Question: I have an activity named LibraryDemo which is having 3 tabs.

LibraryDemo.java onCreate Method.
'''
protected void onCreate(Bundle savedInstanceState) {
super.onCreate(savedInstanceState);
setContentView(R.layout.activity_library_demo);
Window window = this.getWindow();
window.addFlags(WindowManager.LayoutParams.FLAG_DRAWS_SYSTEM_BAR_BACKGROUNDS);
window.clearFlags(WindowManager.LayoutParams.FLAG_TRANSLUCENT_STATUS);
window.setStatusBarColor(this.getResources().getColor(R.color.accent_material_light));
toolbar = (Toolbar) findViewById(R.id.tool_bar_library_demo);
setSupportActionBar(toolbar);
getSupportActionBar().setDisplayHomeAsUpEnabled(true);
// Creating The ViewPagerAdapter and Passing Fragment Manager, Titles fot the Tabs and Number Of Tabs.
adapter = new ViewPagerAdapter(getSupportFragmentManager(), Titles, Numboftabs);
// Assigning ViewPager View and setting the adapter
pager = (ViewPager) findViewById(R.id.pager);
pager.setAdapter(adapter);
// Assiging the Sliding Tab Layout View
tabs = (SlidingTabLayout) findViewById(R.id.tabs);
tabs.setDistributeEvenly(true); // To make the Tabs Fixed set this true, This makes the tabs Space Evenly in Available width
// Setting Custom Color for the Scroll bar indicator of the Tab View
tabs.setCustomTabColorizer(new SlidingTabLayout.TabColorizer() {
@Override
public int getIndicatorColor(int position) {
return getResources().getColor(R.color.tabsScrollColor);
}
});
// Setting the ViewPager For the SlidingTabsLayout
tabs.setViewPager(pager);
}
'''
Here is Songs.java code
'''
public class SongsTab extends Fragment {
ListView lv;
Cursor cu;
@Override
public View onCreateView(LayoutInflater inflater, @Nullable ViewGroup container, @Nullable Bundle savedInstanceState) {
View v =inflater.inflate(R.layout.activity_songs_tab, container, false);
lv=(ListView)v.findViewById(R.id.songs_tab_listView);
cu=SongManager.populateQueries(v.getContext());
SongListViewAdapter adapt=new SongListViewAdapter(v.getContext(),cu);
lv.setAdapter(adapt);
return v;
}
}
'''
As you can see I am having an adapter class which takes in a cursor argument and a Songmanager class which query for all the audio present in the device and put the details into a cursor and returns it. Problem is that in LibraryDemo activity when i swipe into the Songs tab it takes some time to load (which obviously is time taken to retrieve all audio details and loading them into ListView). As per my knowledge i can use background task to achieve performance gain. But I don't have clear Idea where should I use the background services. Mainly there are two process which are taking some time- retrieving all audio detail and loading them into the ListView. How should i manage these process to optimize the performance? Thank you.
Edited :
After going throught the answers and what I have googled , It seems using cursor is not a good thing to pass as an argument to an Adapter. Is it right? BTW i have tried to include AsyncTask but didn't see any difference. here is my code
'''
public class SongsTab extends Fragment {
ListView lv;
Cursor cu;
View v;
SongListViewAdapter adapt;
@Override
public View onCreateView(LayoutInflater inflater, @Nullable ViewGroup container, @Nullable Bundle savedInstanceState) {
v = inflater.inflate(R.layout.activity_songs_tab, container, false);
lv = (ListView) v.findViewById(R.id.songs_tab_listView);
new MyTask().execute();
return v;
}
class MyTask extends AsyncTask<Void, Void, Void> {
@Override
protected void onPreExecute() {
}
@Override
protected Void doInBackground(Void... params) {
cu = SongManager.populateQueries(v.getContext());
adapt = new SongListViewAdapter(v.getContext(), cu);
return null;
}
@Override
protected void onProgressUpdate(Void... values) {
super.onProgressUpdate(values);
}
@Override
protected void onPostExecute(Void aVoid) {
super.onPostExecute(aVoid);
lv.setAdapter(adapt);
}
}
}
'''
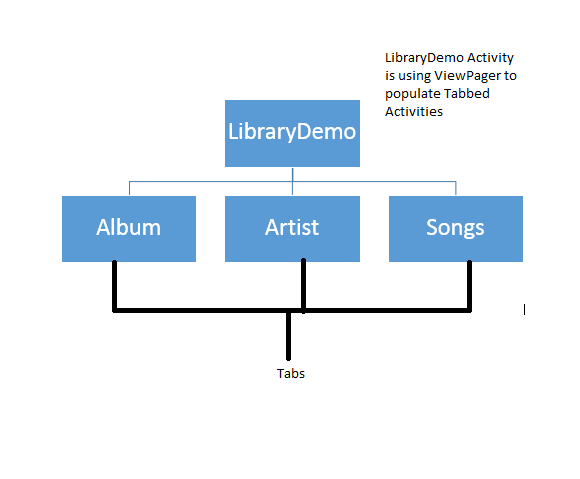
Answer: There is many many ways to achieve what you want to do but basically, I'd use an 'AsyncTask' (<URL>. And then, in the 'doInBackground' method of this Task, I'd populate your adapters and call the 'notifyDataSetChanged' of them.
To have a better overview of all possibilities, you have with the 'AsyncTask', look at this short <URL>
Then, you can have more complicated workflows with an empty view and/or a loading view (I appreciate the simplicity of <URL>